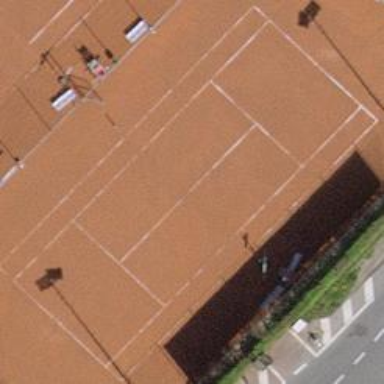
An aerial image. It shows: Tennis court in leisure pitch.